Question: It seems like the PrintUI.dll has a different error handling system than the typical command. If I try to run a conditional command like:
'''
(rundll32 printui.dll,PrintUIEntry /y /n "foo") & (echo Success) | (echo Fail)
'''
This command will evaluate as false but the error alert isn't suppressed. How do I suppress these alerts?
Error:

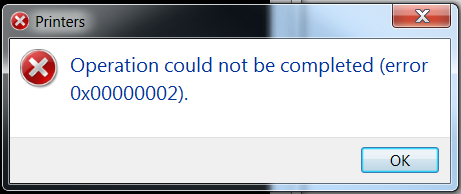
Answer: I found the answer. You must include Modification Parameter '/q'.
'''
(rundll32 printui.dll,PrintUIEntry /y /n /q "foo") & (echo Success) | (echo Fail)
'''
MS Documentation:
<URL>